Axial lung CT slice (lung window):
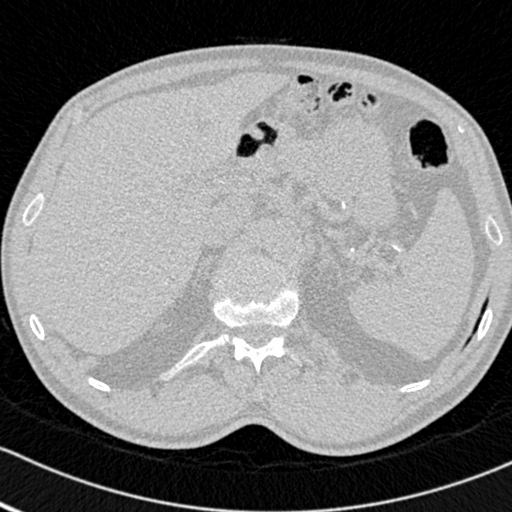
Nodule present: no